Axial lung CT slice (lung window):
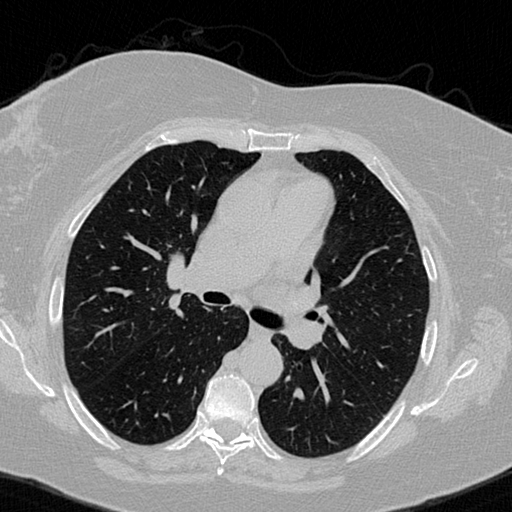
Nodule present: no